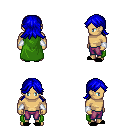
a pixel art fantasy rpg character, male body template, human, tanned skin, green cape, magenta pants, blue loose hair, white cloth bracers, black slippers, four views (front, back, left, right), 2x2 character sprite sheet, small pixel art, hard edges, no anti-aliasing